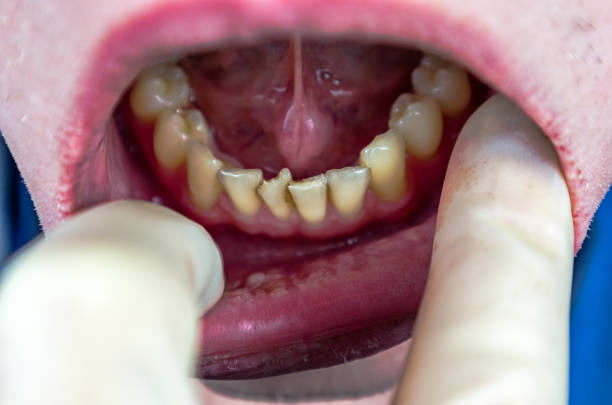
Condition: Gingivitis